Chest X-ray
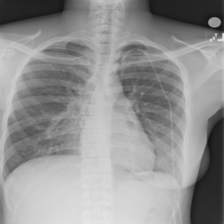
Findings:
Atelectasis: negative
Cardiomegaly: negative
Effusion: negative
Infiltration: negative
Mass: negative
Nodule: negative
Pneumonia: negative
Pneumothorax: negative
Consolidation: negative
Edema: negative
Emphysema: negative
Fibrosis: negative
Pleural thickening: negative
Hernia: negative